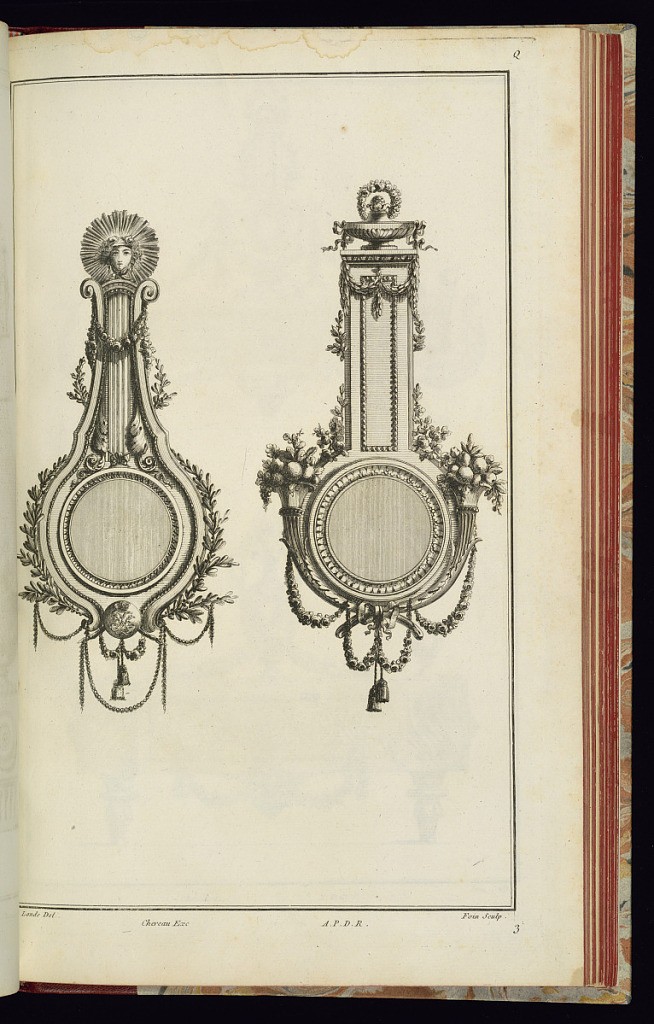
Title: Clock or Barometer Wall Mount Designs
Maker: Richard de Lalonde, French, active 1780–96
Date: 1775-1788
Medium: Etching on off-white laid paper
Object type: Print
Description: Two designs for wall-mounted clocks or barometers. The one at left has a mascaron at top and a fluted pillar leading down toward the round face. The bottom has garlands of beads, flowers, tassels, and a monogram rondel. The mount at left has a low, gadrooned vase on top with a pinecone finial, floral wreath, and ribbons atop a pedestal with bead course leading down to the round face, which is framed by bands of lamb tongue and cornucopia. The mount has garlands of flowers, tassels, and ribbons at the bottom. The plate is signed and numbered